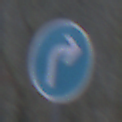
Verkehrszeichen: VorgeschriebeneFahrtrichtungRechts
Umgebung: Outdoor, Nature
Tageszeit: MorningAfternoon
Wetter: Overcast
Licht: Natural
Jahreszeit: Winter
Kontrast: LowContrast